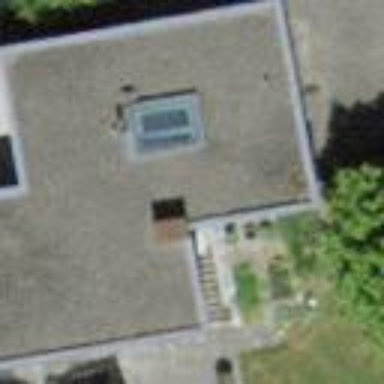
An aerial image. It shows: Simple house.